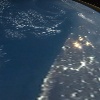
Label: water